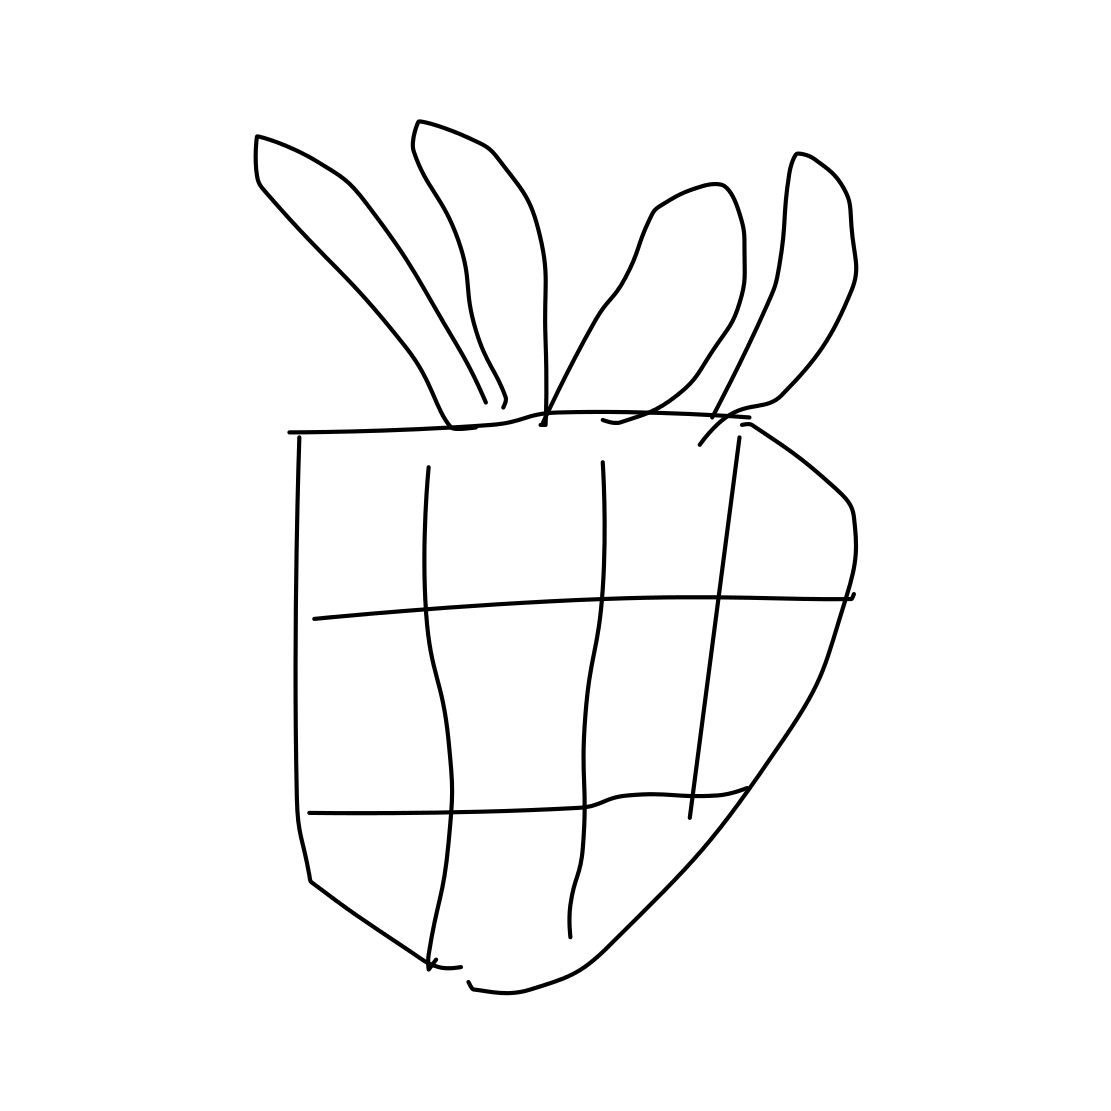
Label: pineapple